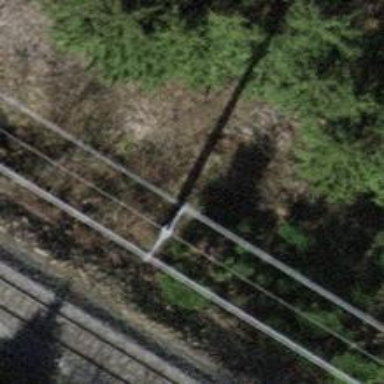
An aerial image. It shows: Power line is depicted.